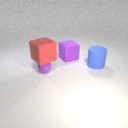
small purple rubber sphere below large red rubber cube